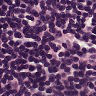
Metastatic tissue present: no